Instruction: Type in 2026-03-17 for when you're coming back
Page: home
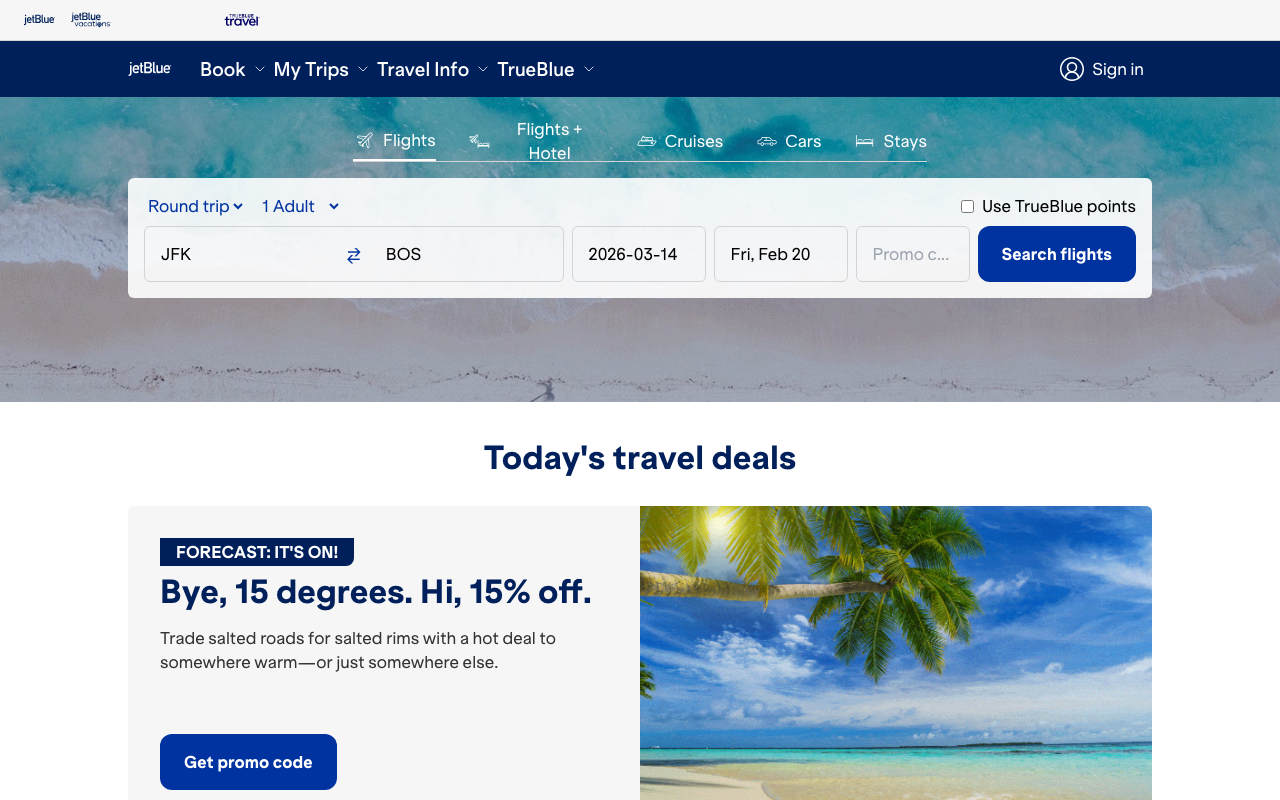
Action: type